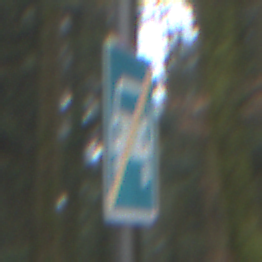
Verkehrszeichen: EndeKraftfahrstrasse
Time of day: Midday
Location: Outdoor (Nature)
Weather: Overcast
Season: NotSpecified
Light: Natural